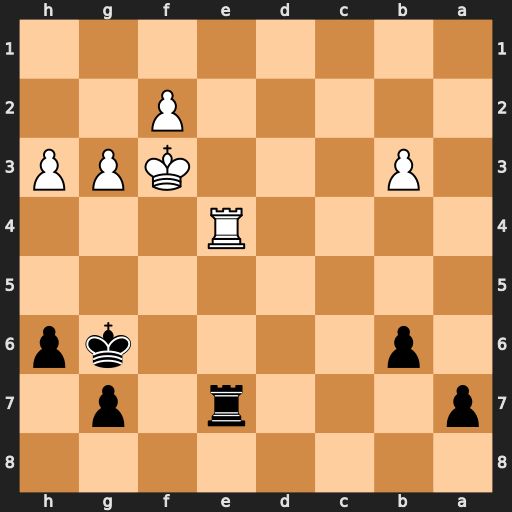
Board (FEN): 8/p3r1p1/1p4kp/8/4R3/1P3KPP/5P2/8
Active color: b
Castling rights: -
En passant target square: -
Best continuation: Rxe4 Kxe4 a5 Kd4 b5